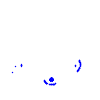
Particle: electron